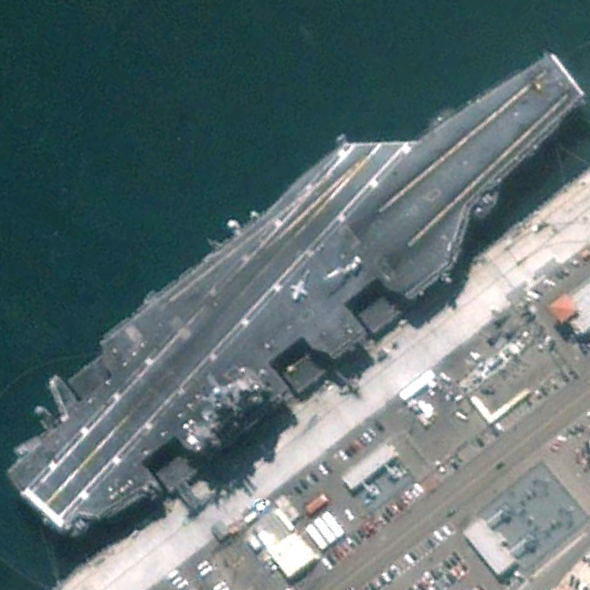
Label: aircraft_carrier